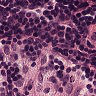
Metastatic tissue present: no